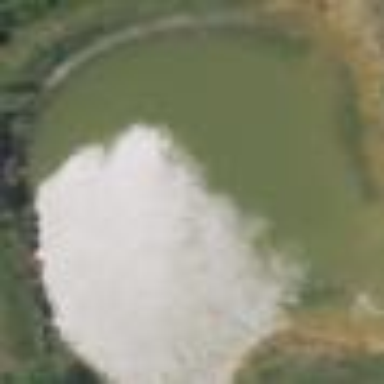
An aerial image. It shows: Pond surrounded by natural water.